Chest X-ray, PA view. Patient: 39 years old, sex M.
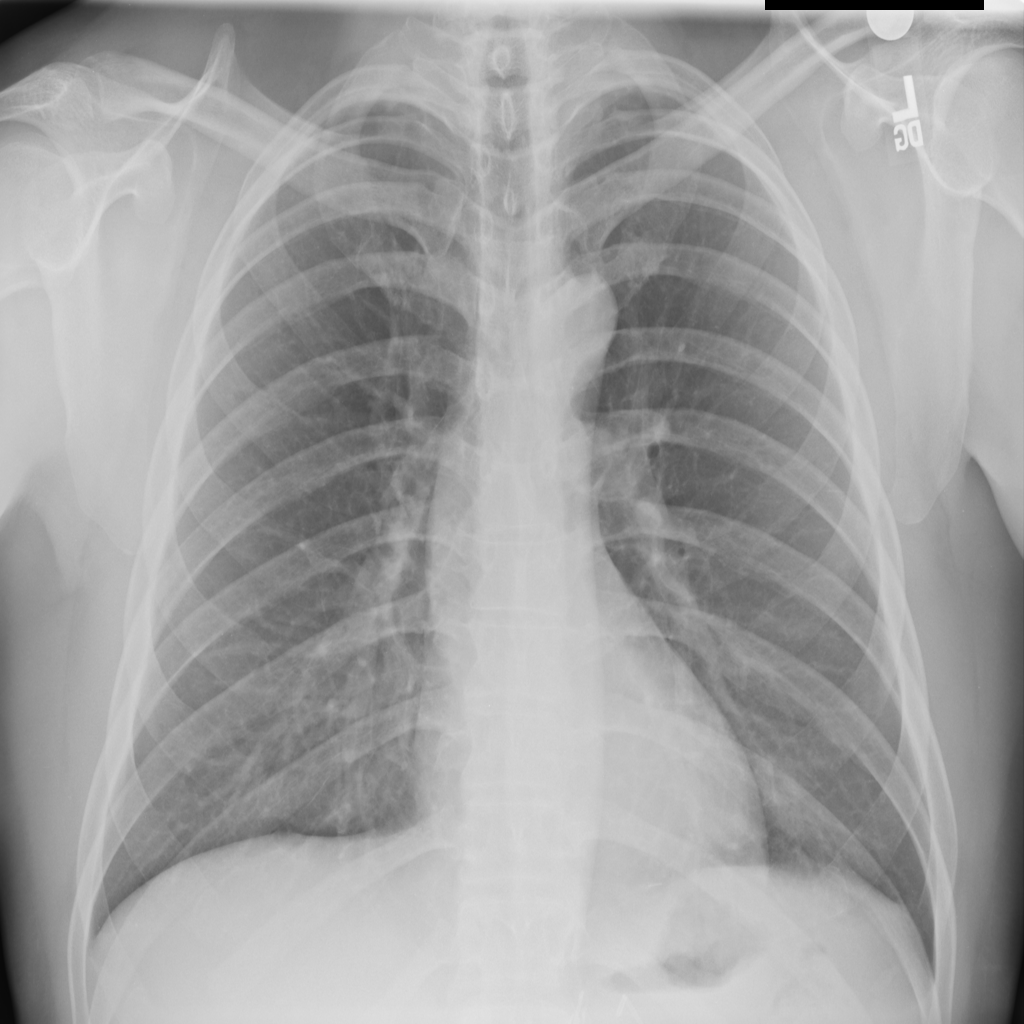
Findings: No Finding